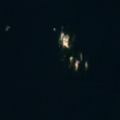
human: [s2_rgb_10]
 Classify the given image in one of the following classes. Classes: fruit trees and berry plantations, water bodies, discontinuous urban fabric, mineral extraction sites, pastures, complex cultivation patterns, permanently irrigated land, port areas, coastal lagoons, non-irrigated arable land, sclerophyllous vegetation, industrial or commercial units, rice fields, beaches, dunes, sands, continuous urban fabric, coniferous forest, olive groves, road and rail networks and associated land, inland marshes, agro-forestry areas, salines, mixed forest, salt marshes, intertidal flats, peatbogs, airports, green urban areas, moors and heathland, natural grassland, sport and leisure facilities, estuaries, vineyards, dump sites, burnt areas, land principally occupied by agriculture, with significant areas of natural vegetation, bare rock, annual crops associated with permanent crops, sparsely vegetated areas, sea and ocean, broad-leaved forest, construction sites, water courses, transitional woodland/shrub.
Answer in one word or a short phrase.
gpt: sea and ocean